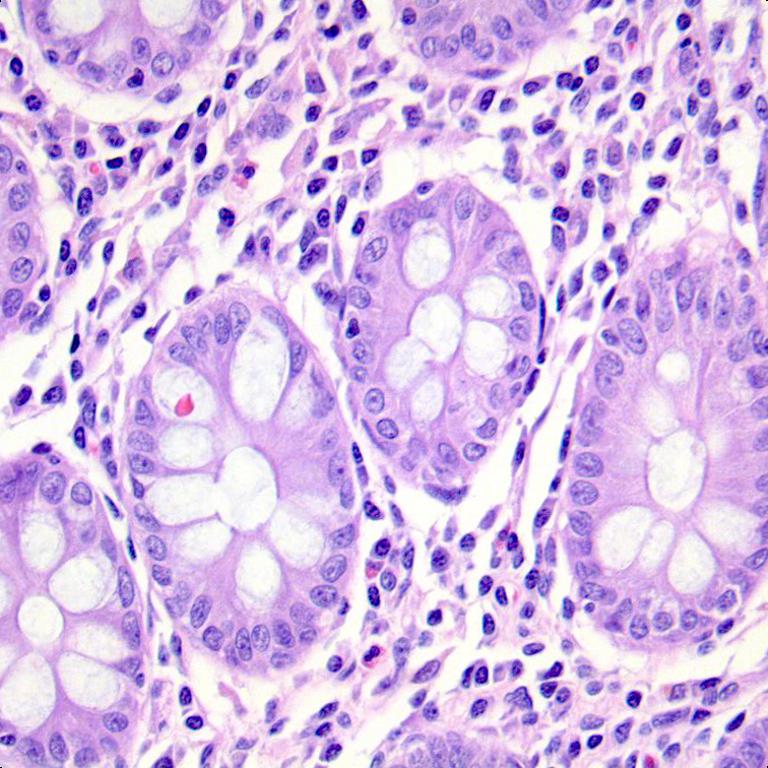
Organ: colon
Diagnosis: benign